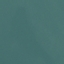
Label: SeaLake